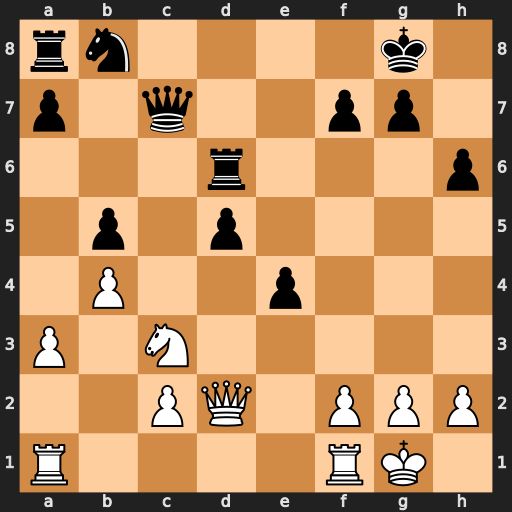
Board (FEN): rn4k1/p1q2pp1/3r3p/1p1p4/1P2p3/P1N5/2PQ1PPP/R4RK1
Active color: w
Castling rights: -
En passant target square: -
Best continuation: Nxb5 Qc6 Nxd6